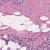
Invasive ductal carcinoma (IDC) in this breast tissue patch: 1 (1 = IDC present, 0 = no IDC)